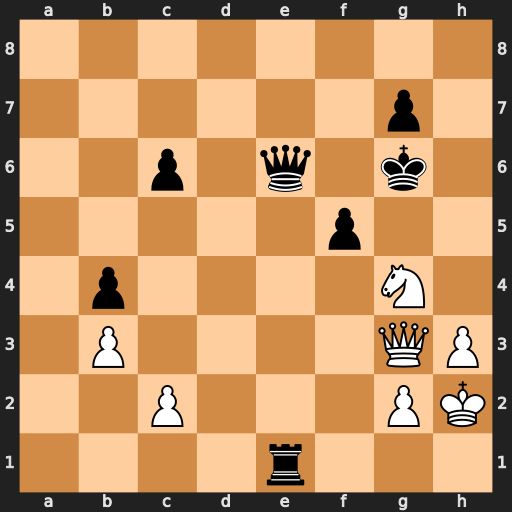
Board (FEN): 8/6p1/2p1q1k1/5p2/1p4N1/1P4QP/2P3PK/4r3
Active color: w
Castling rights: -
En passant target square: -
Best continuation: Ne3+ Kf7 Qxe1